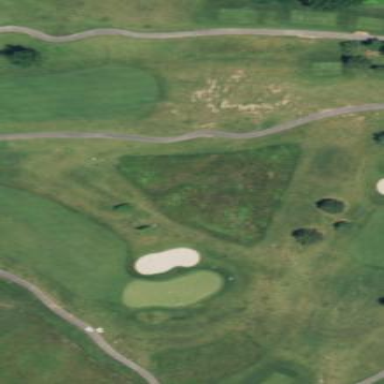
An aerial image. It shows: Golf rough area.